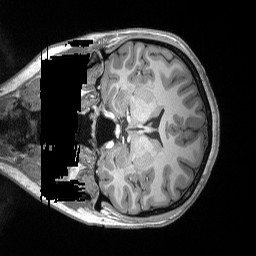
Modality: T1w
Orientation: coronal
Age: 24
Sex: male
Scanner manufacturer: siemens
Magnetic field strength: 3 T
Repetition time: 2.2 s
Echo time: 0.00169 s